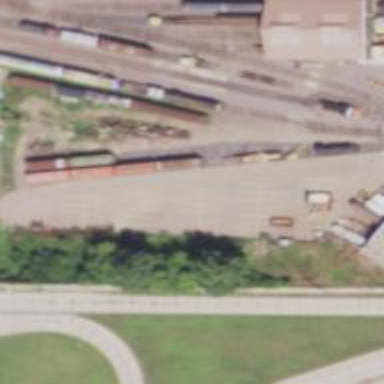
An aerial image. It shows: Preserved railway.